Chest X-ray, PA view. Patient: 67 years old, sex M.
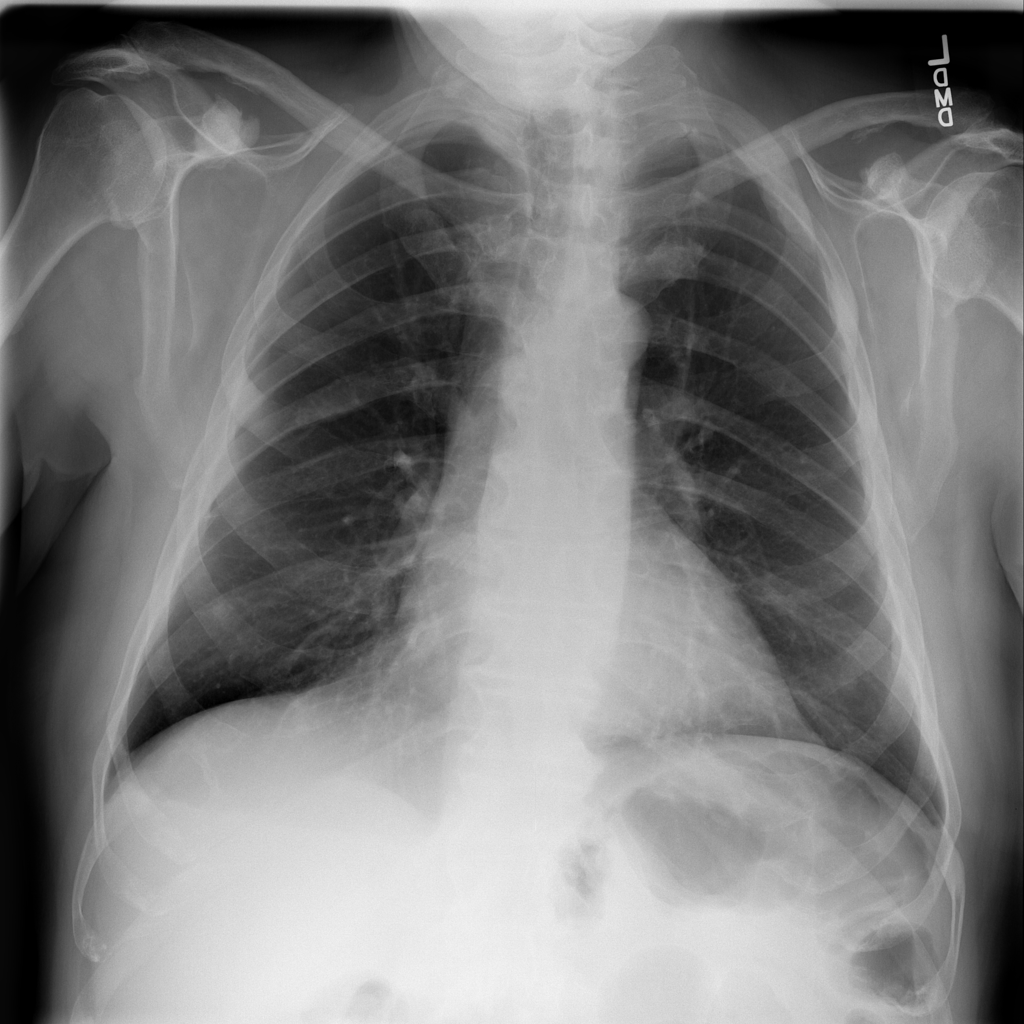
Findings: No Finding